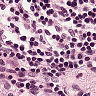
Metastatic tissue present: no